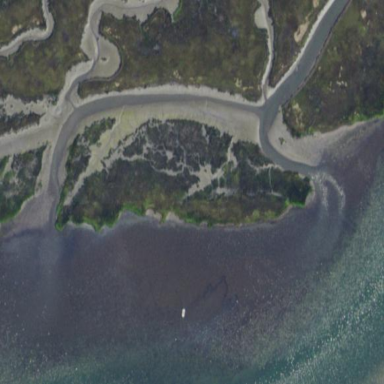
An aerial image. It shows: Islet located along the natural coastline.